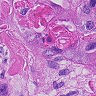
Metastatic tissue present: yes